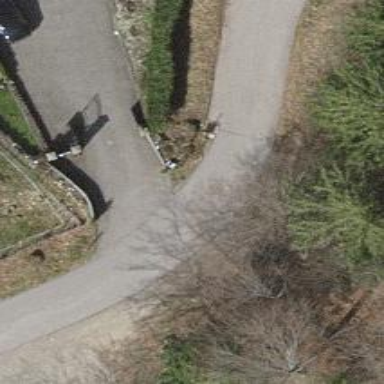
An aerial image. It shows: Driveway leading to service road.